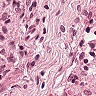
Metastatic tissue present: no